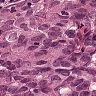
Metastatic tissue present: yes